Field crop: tomato
Growth stage: 1
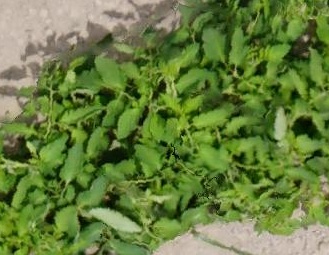
Species: tomato